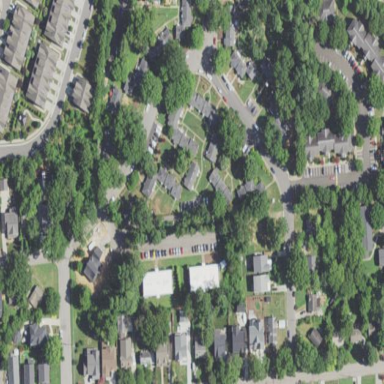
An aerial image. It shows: Residential area within neighborhood.